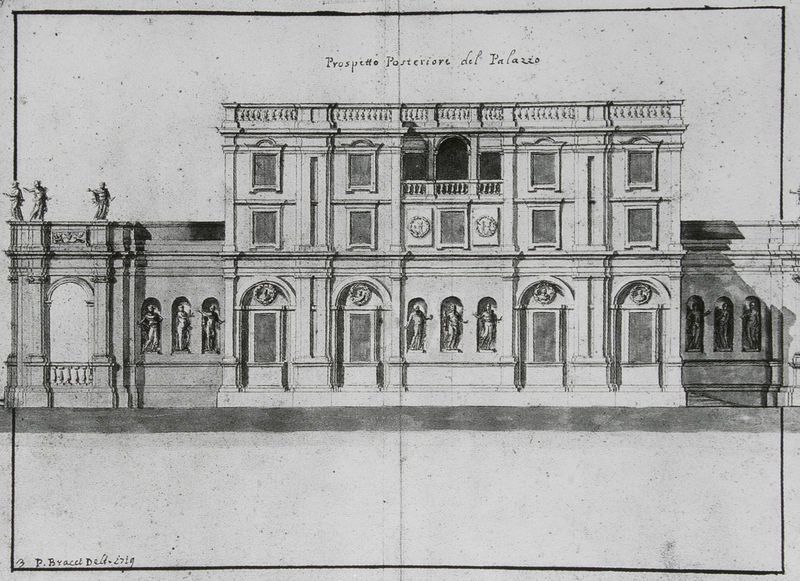
Titel: Hoffassade der Villa del Pigneto, Rom
Künstler: Pietro Bracci
Standort: Montreal
Institution: Collection Centre Canadien d'Architecture, Canadian Centre for Architecture
Schlagwörter: dunkel, flügel, schatten, weiß, aquarell, stadt, fenster, grau, licht, pfeiler, schwarz, skizze, säule, säulen, terasse, tür, zeichnung, dach, gebäude, haus, schloss, weg, architektur, barock, rahmen, sockel, signatur, figur, klassizismus, blatt, front, kreis, reiter, rund, engel, skulptur, statue, balkon, schrift, papier, schlagschatten, bogen, fassade, fassaden, italien, türen, studie, giebel, mauer, grafik, graphik, pause, pilaster, rand, figuren, französisch, rundbogen, treppe, falte, symmetrie, uhr, geländer, stufen, tor, aufsicht, bögen, eingang, erker, gang, loggia, buch, medaillon, palast, umriß, palazzo, torbogen, balustrade, kohle, druck, schwarz-weiß, radierung, seite, text, kreise, beschriftung, entwurf, pinsel, kapitelle, rom, rückansicht, sims, seiten, gesims, skulpturen, plastiken, risalit, statuen, rosette, ionisch, rundbögen, florenz, vatikan, etagen, plan, ballustrade, heilige, ausriss, vordach, louvre, stockwerke, rennaissance, knick, rosetten, bezeichnung, geschoss, klassizistisch, palais, bauplastik, aufriss, nischen, etage, flachdach, mittelrisalit, zeichung, dachterrasse, brüsrtung, entuwrf, nischenfiguren, bogenfenster, gliederung, dachreiter, baluster, uhren, balustraden, medaillons, italienisch, falz, druckj, fensternischen, frabkreich, bracci, pasteriore, prospetto, architekrurzeichnung, figuren#, bracel, peterplatz, posteriore, fassadenansichtt